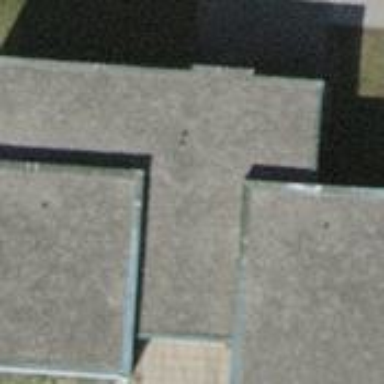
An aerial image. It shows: Kindergarten building.